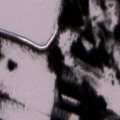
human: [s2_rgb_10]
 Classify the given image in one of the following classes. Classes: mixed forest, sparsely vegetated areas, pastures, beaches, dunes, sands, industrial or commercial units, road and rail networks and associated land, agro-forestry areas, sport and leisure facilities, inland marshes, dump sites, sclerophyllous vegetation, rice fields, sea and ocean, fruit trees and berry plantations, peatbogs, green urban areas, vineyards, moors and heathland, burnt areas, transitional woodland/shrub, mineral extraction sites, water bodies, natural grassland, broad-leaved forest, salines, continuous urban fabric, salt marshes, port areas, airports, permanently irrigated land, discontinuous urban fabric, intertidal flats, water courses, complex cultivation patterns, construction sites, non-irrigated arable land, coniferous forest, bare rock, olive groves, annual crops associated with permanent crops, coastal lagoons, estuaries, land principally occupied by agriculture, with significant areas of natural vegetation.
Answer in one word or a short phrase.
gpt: dump sites, mixed forest, peatbogs